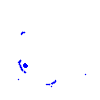
Particle: kaon